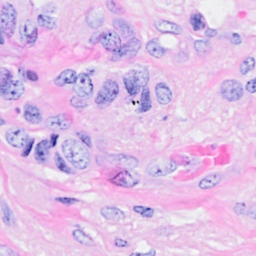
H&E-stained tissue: Breast